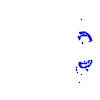
Particle: proton